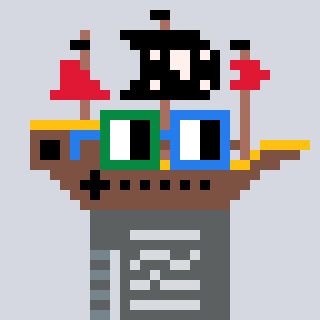
a pixel art character with square green and blue glasses, a pirateship-shaped head and a orange-colored body on a cool background